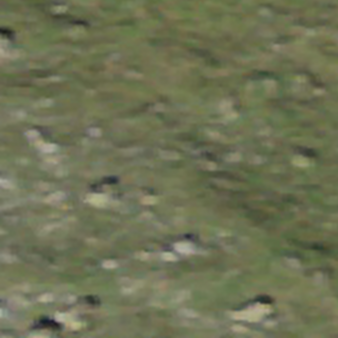
Label: other